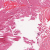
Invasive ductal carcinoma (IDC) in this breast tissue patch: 0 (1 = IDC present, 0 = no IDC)